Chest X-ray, AP view. Patient: 61 years old, sex F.
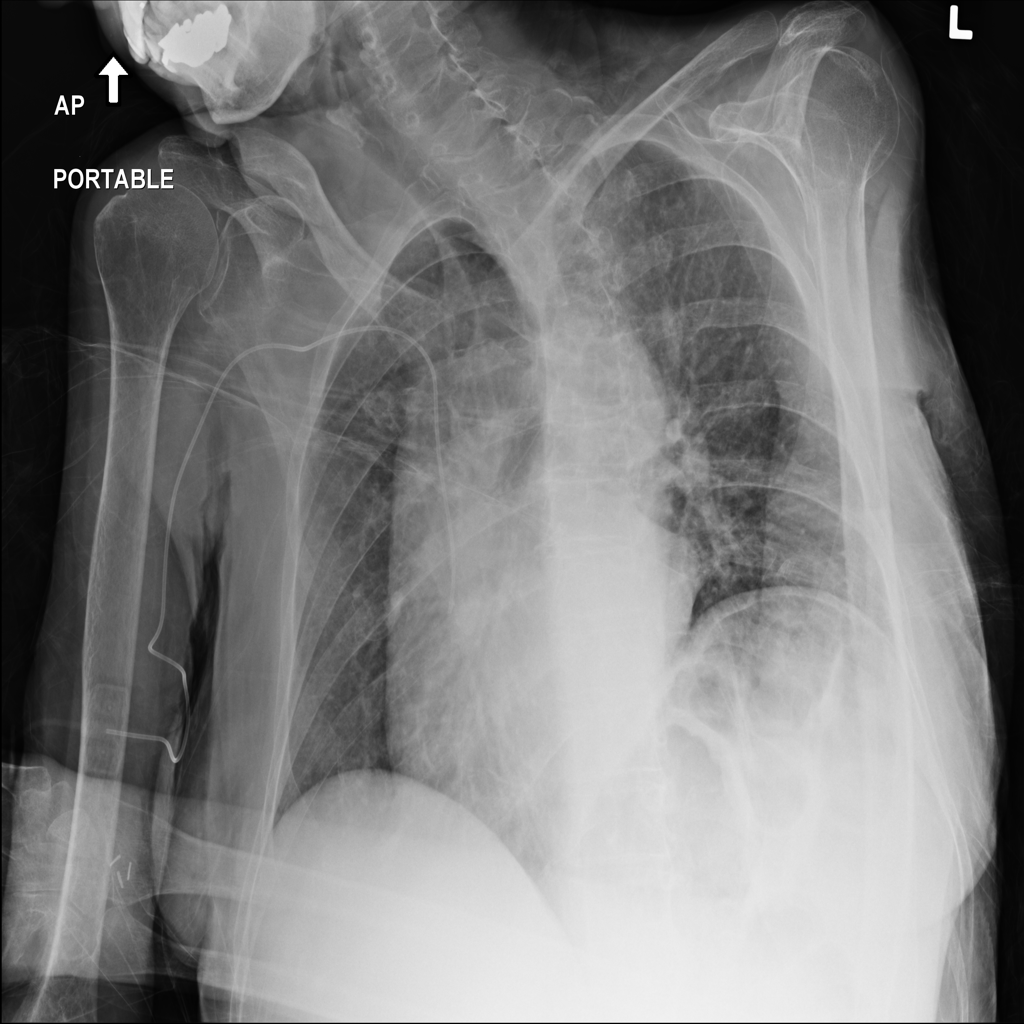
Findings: No Finding